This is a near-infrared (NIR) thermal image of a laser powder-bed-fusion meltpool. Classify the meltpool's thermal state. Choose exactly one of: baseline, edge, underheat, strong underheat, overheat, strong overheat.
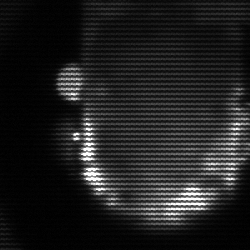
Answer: baseline